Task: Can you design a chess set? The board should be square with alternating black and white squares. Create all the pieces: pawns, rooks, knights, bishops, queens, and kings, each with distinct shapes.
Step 1771:
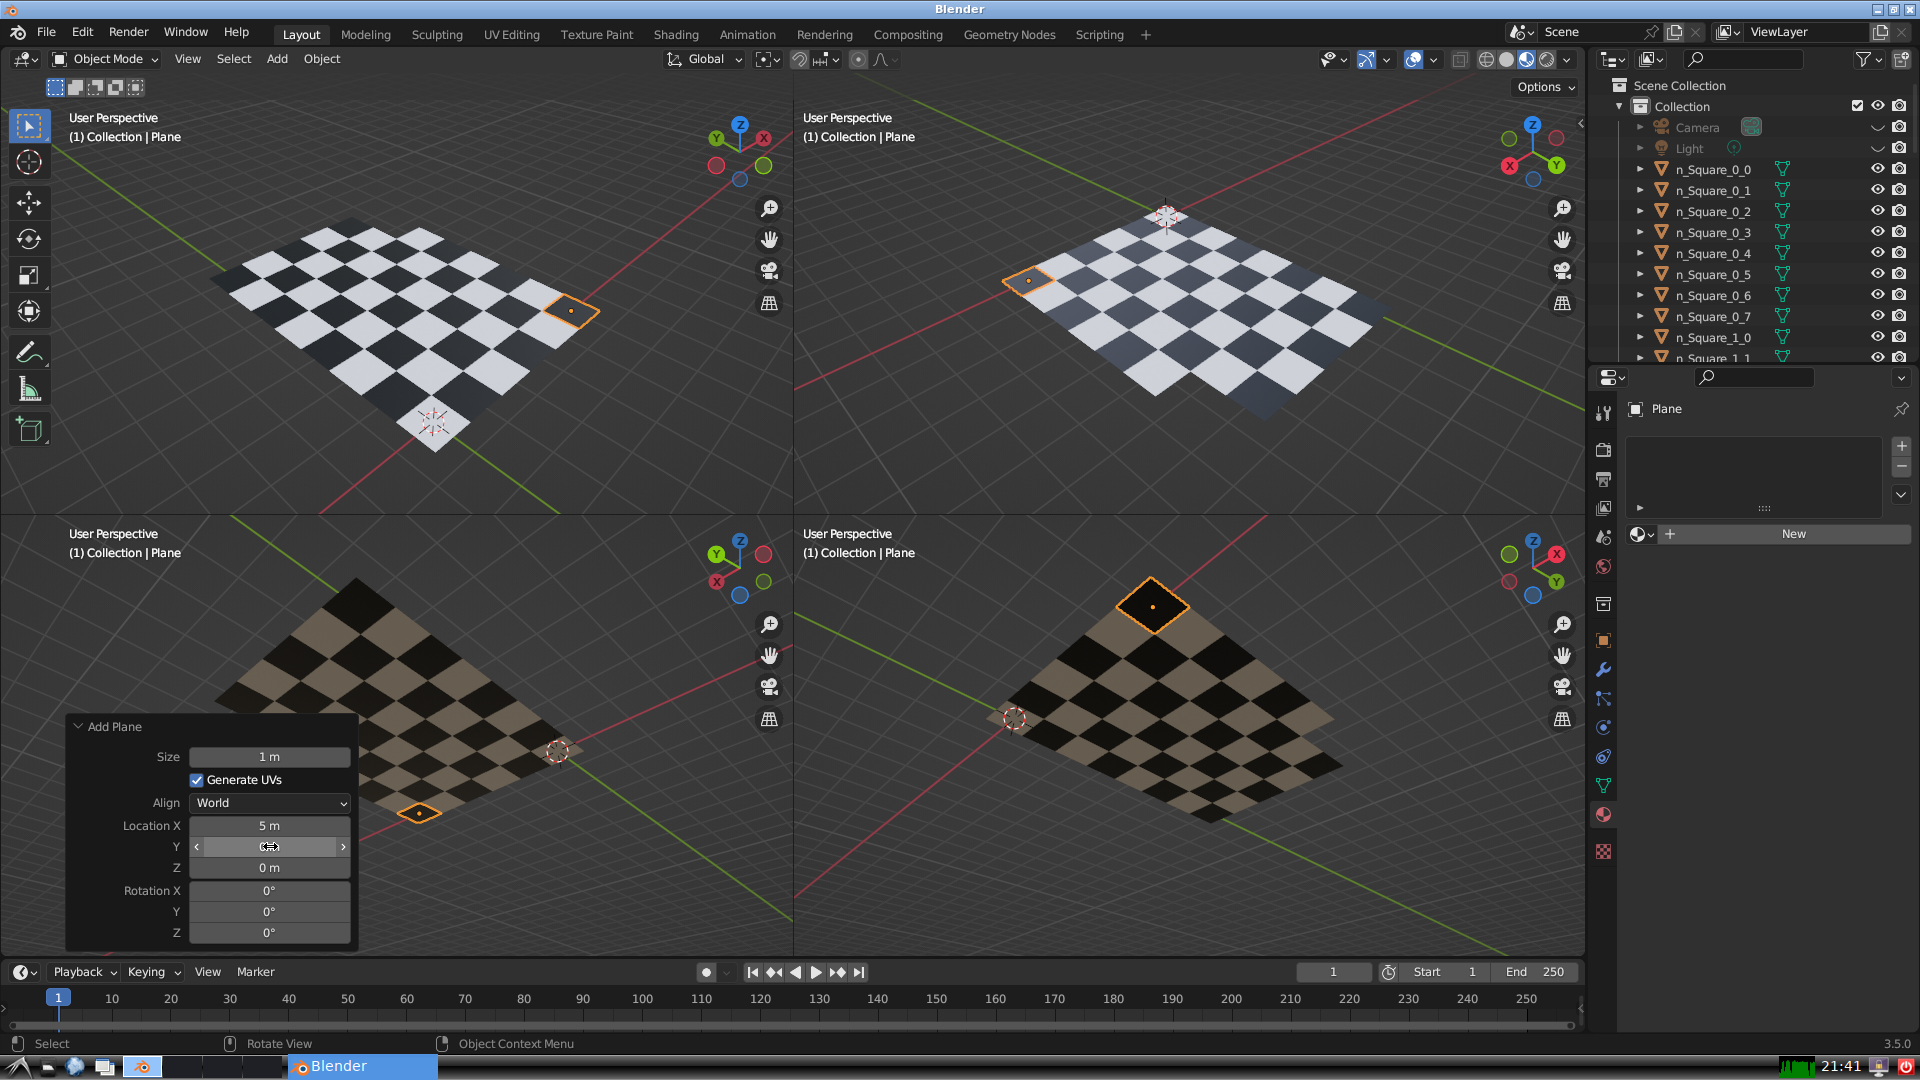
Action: click: no